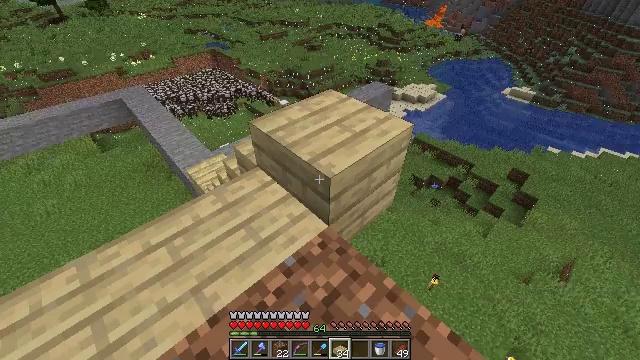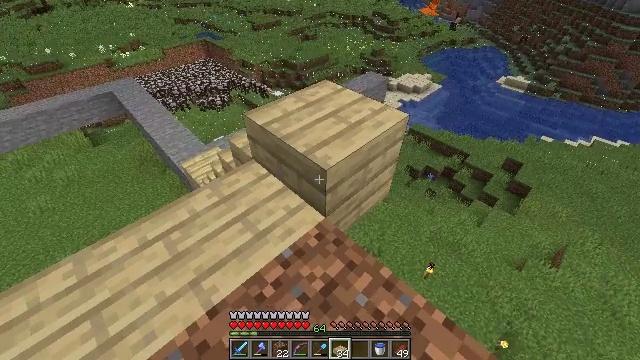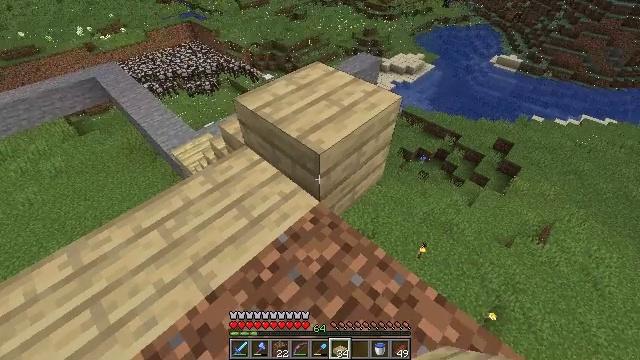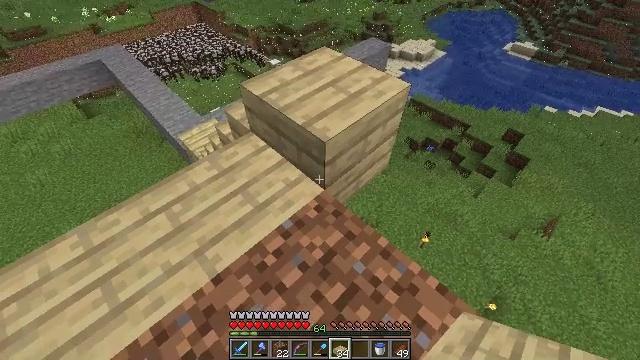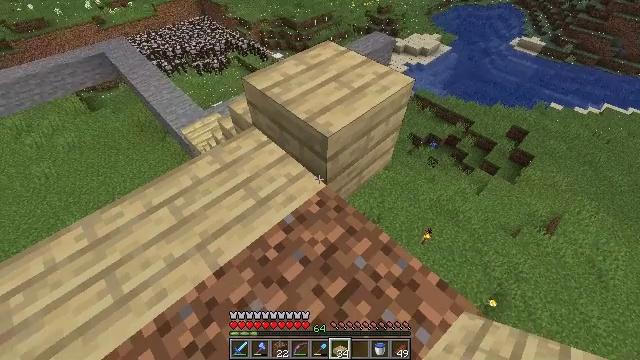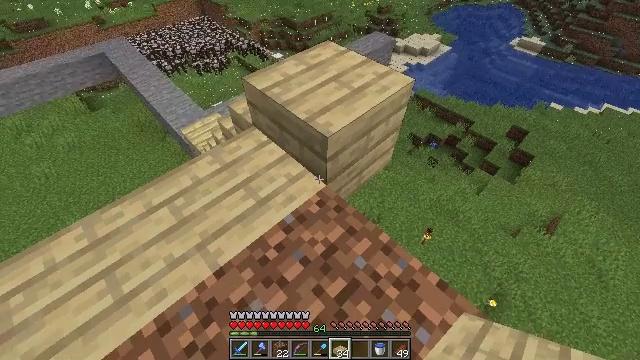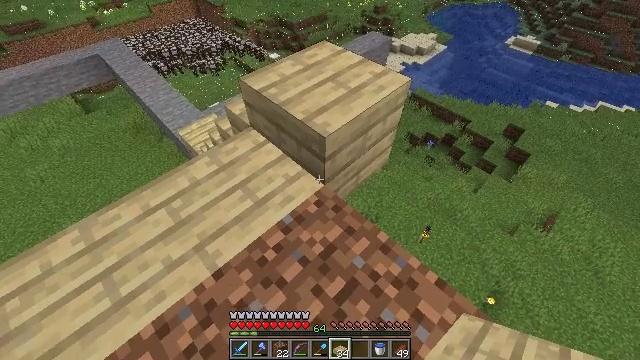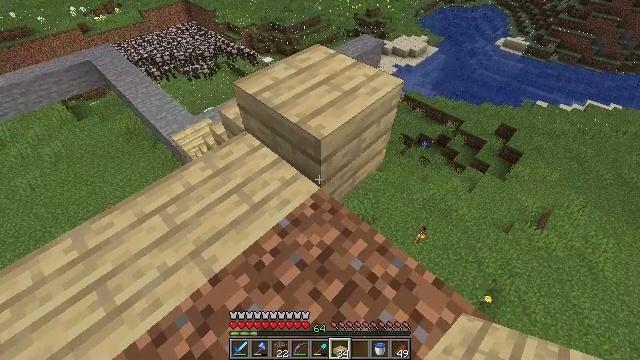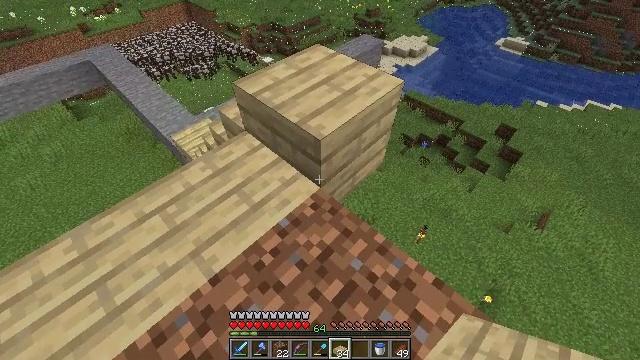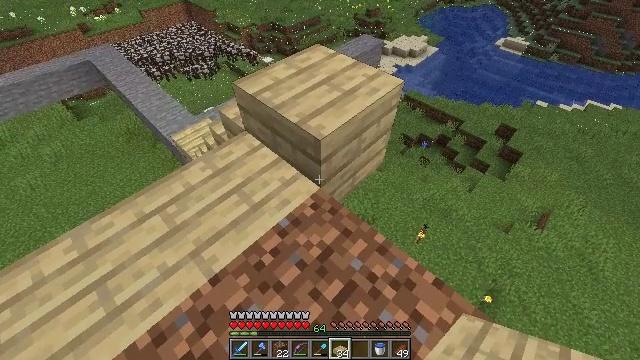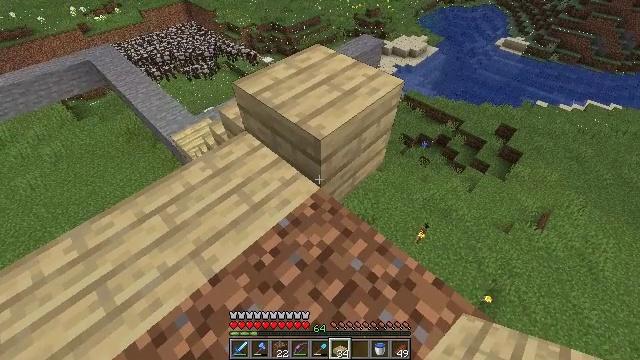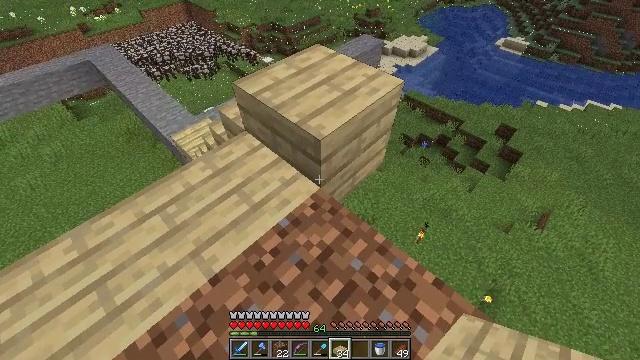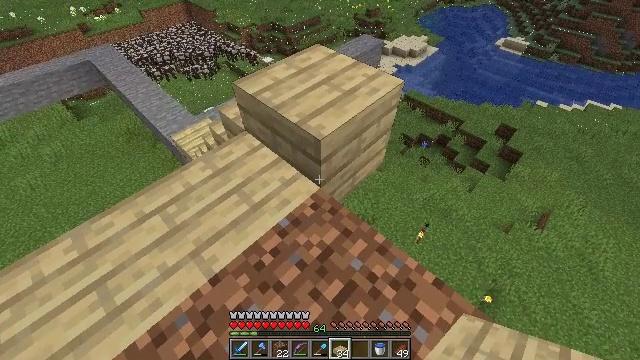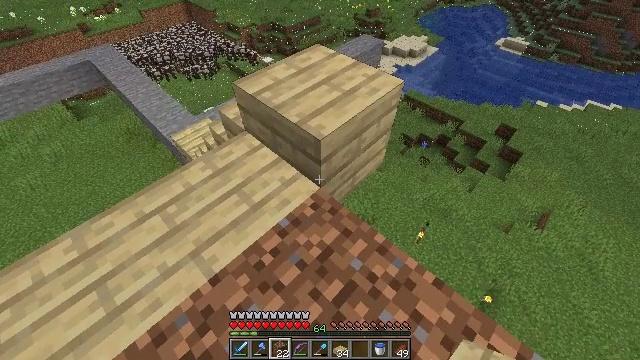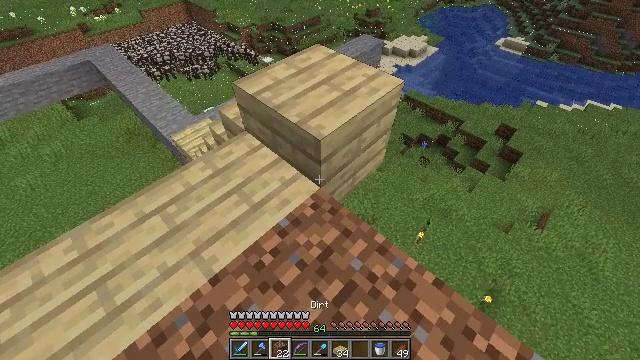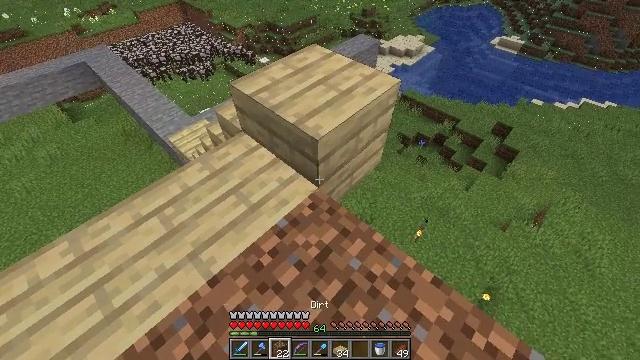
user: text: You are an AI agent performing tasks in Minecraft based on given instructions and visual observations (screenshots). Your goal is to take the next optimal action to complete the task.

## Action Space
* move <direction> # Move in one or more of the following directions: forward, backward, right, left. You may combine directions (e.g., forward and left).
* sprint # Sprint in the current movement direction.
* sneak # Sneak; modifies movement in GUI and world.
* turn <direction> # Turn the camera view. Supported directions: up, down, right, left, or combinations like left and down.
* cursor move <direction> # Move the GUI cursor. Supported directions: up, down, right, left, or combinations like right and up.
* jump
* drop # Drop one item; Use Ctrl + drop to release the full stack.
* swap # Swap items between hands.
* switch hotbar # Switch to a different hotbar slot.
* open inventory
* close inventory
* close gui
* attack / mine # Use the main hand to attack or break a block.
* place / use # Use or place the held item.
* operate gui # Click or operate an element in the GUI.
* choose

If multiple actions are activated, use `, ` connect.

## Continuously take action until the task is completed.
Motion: motion action
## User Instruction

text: Mine birch slab from a built structure.
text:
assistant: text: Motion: turn right and down
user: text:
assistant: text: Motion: turn right and down
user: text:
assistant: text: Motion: turn left and down
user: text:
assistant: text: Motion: turn down
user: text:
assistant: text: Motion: no_op
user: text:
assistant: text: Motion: no_op
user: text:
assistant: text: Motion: turn right
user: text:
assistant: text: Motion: no_op
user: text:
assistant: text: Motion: no_op
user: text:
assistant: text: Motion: no_op
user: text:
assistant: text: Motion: no_op
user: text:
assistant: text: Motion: no_op
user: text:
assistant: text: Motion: switch to hotbar 3
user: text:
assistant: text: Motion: switch to hotbar 3
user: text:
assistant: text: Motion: switch to hotbar 3
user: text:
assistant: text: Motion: turn right
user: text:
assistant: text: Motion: turn right
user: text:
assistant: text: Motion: no_op
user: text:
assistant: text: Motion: no_op
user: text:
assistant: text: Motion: no_op
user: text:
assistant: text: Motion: switch to hotbar 2
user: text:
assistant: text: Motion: switch to hotbar 2
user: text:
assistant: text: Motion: switch to hotbar 2
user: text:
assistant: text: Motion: no_op
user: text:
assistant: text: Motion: move right
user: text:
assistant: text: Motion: move right
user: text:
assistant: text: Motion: move right
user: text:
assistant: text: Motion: turn left
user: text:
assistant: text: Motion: turn left and up
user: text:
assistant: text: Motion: turn left